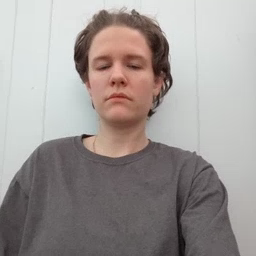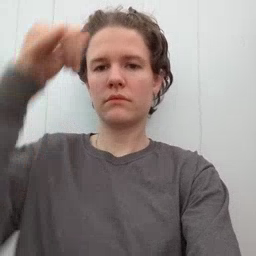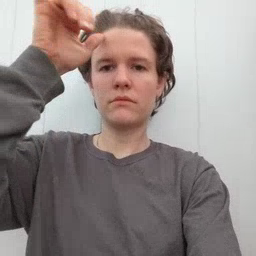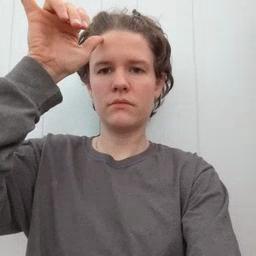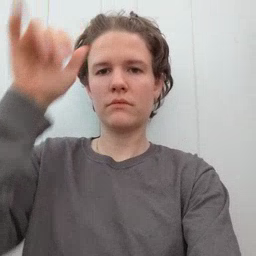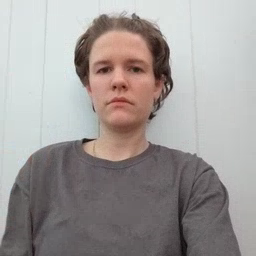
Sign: cow